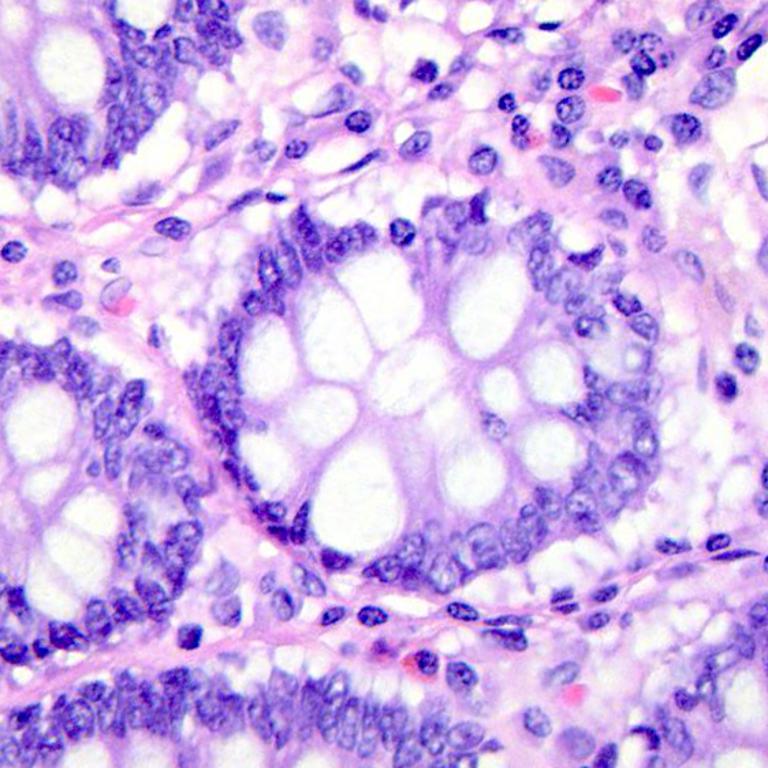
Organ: colon
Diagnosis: benign